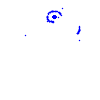
Particle: electron